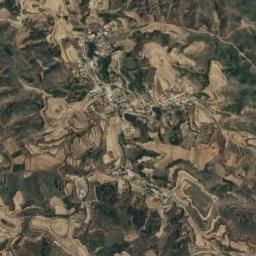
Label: mountain